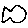
Label: fish